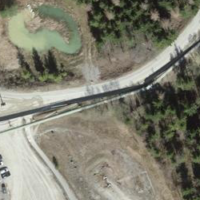
EUNIS habitat code: 24
Species observed at this site:
Stachys recta